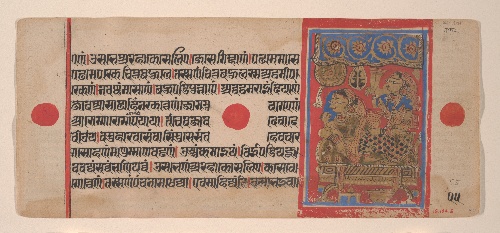
Date: 1461 (Samvat 1519)
Object type: Manuscript
Classification: Paintings
Medium: Ink, opaque watercolor, and gold on paper
Culture: India (Gujarat)
Dimensions: 4 3/8 x 10 1/8 in. (11.1 x 25.7 cm)
Department: Asian Art
Credit line: Rogers Fund, 1918
Accession year: 1918
Repository: Metropolitan Museum of Art, New York, NY